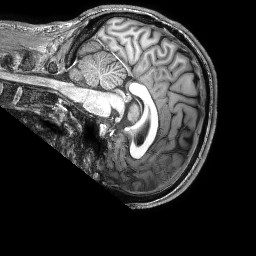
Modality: T1w
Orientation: sagittal
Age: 22
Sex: male